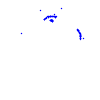
Particle: kaon